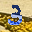
Label: 3